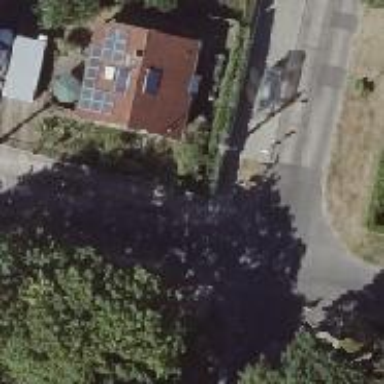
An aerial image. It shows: Residential road with asphalt surface. Sidewalk is present on the left side.